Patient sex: M
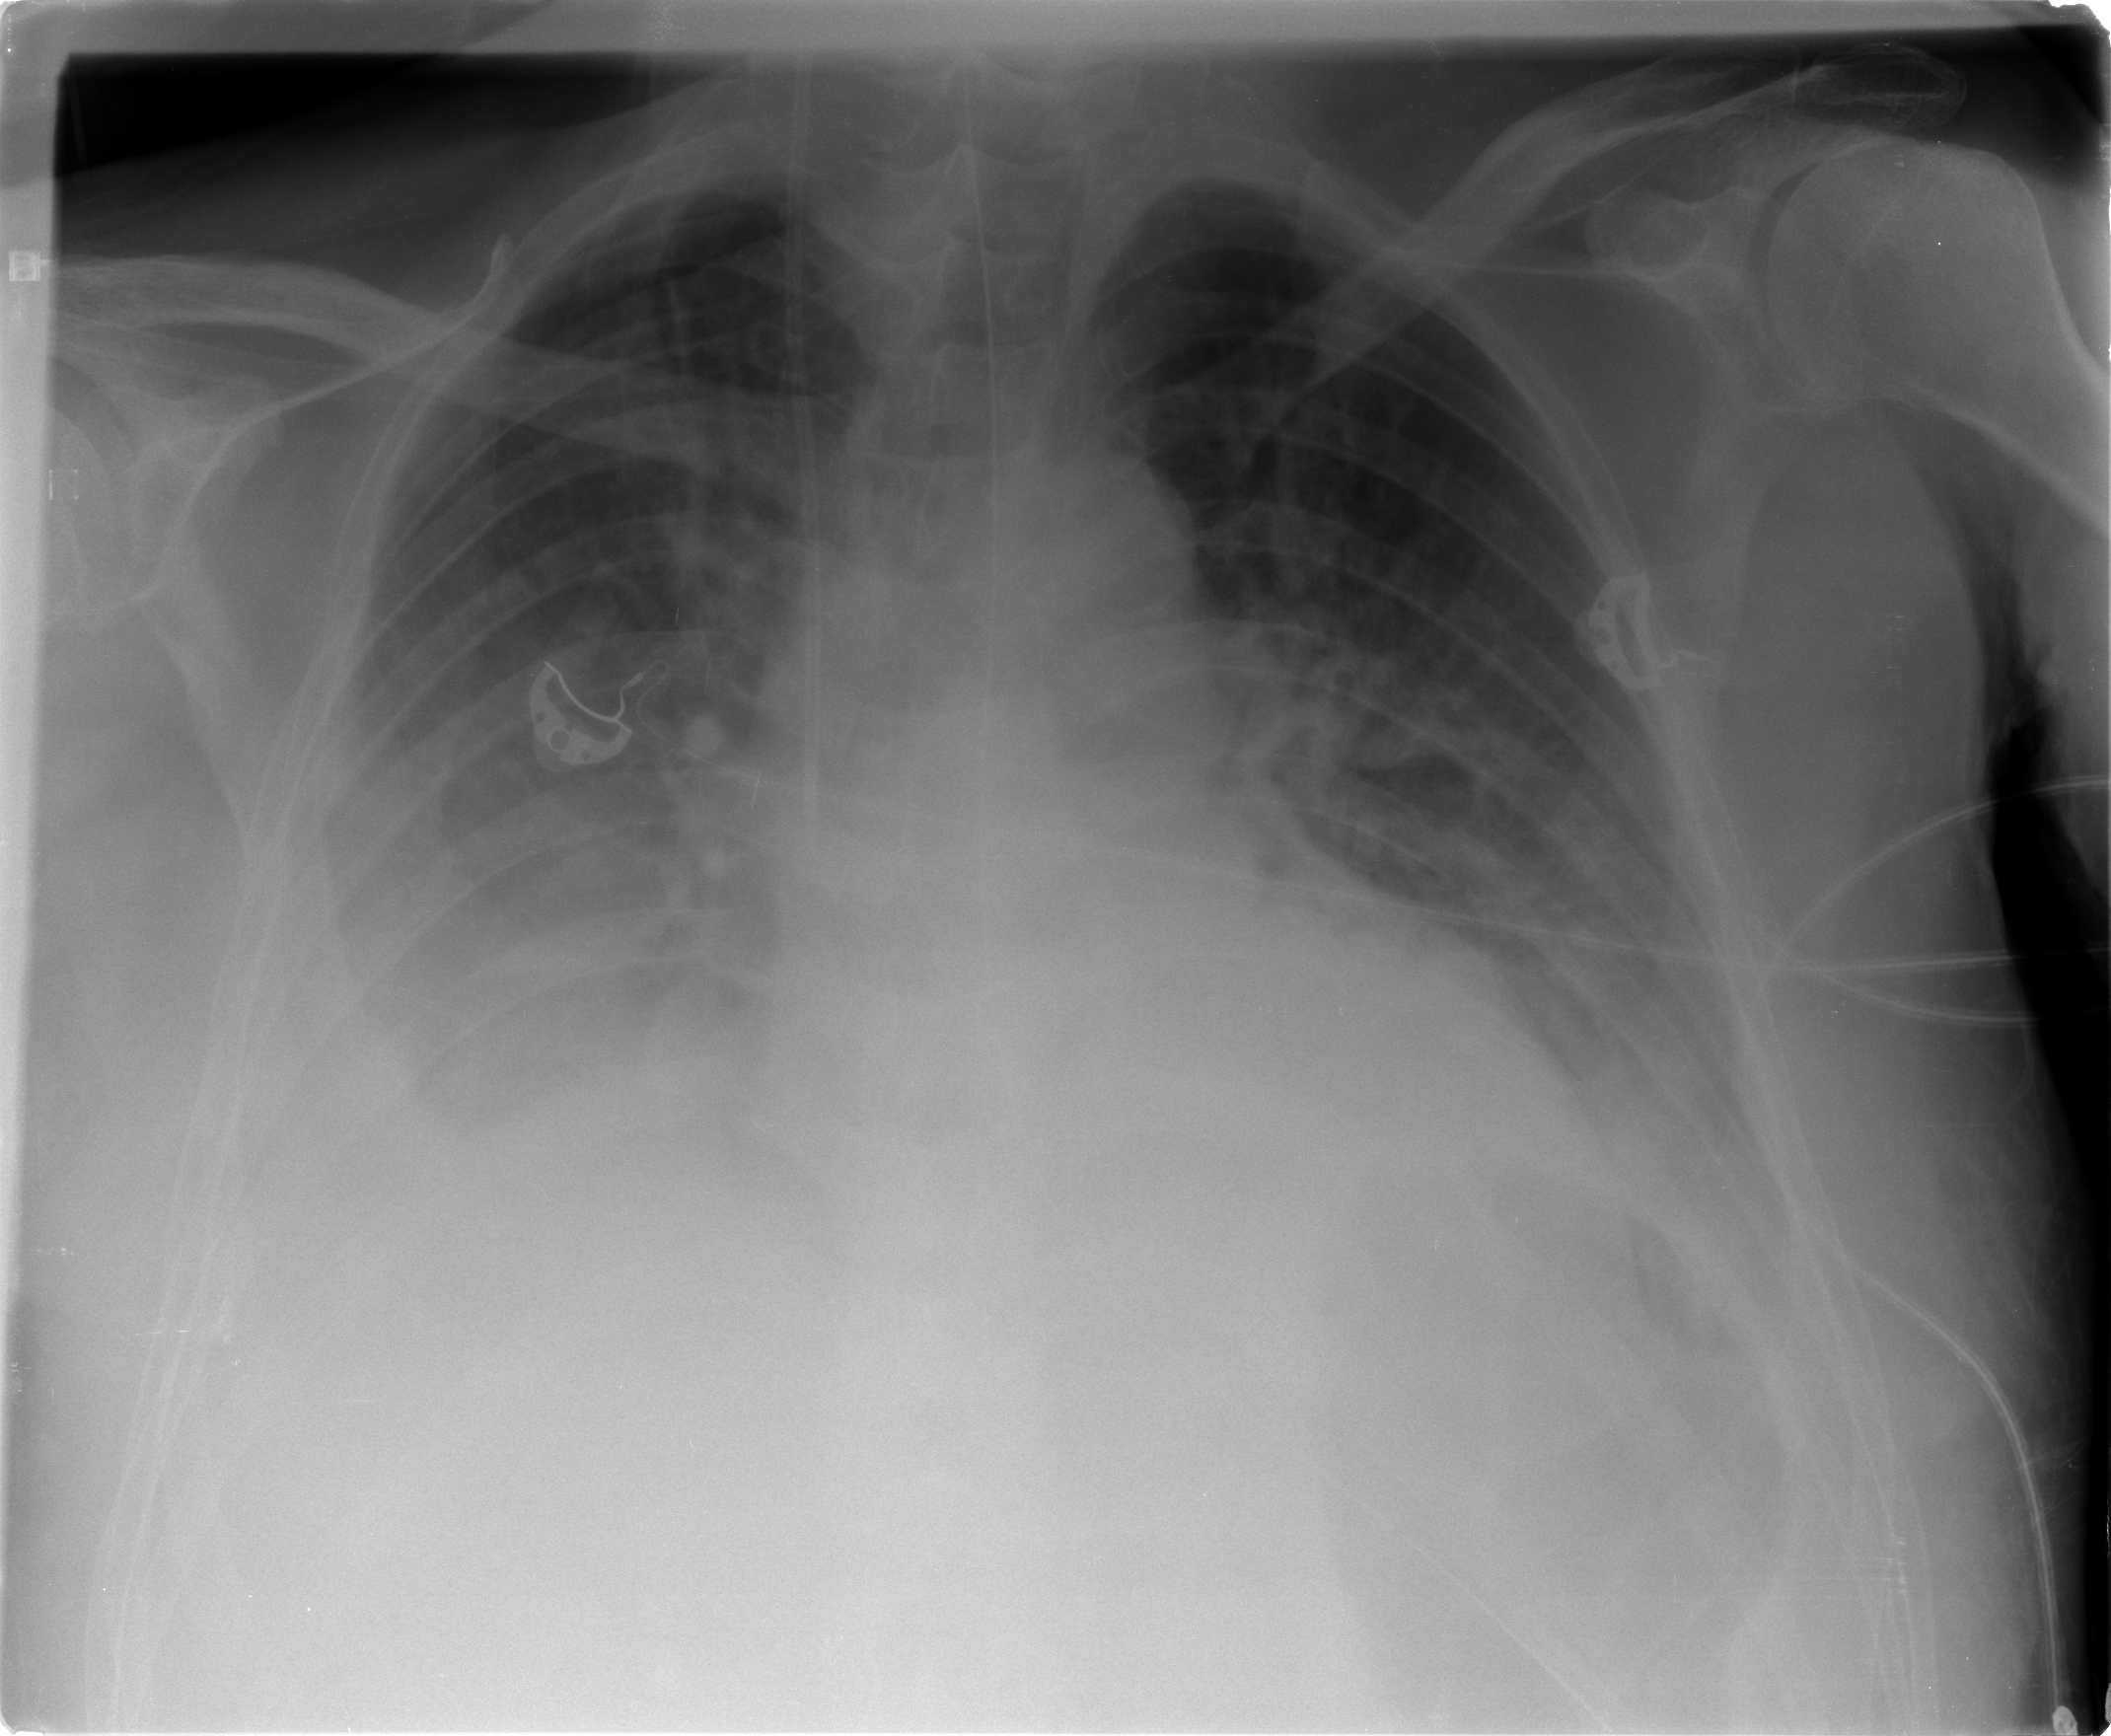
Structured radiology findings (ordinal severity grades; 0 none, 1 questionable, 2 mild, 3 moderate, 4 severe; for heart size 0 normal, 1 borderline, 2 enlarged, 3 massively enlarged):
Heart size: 0
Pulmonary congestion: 2
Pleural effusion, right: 3
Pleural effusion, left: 2
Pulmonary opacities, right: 1
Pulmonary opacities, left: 0
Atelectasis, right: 2
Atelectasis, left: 2